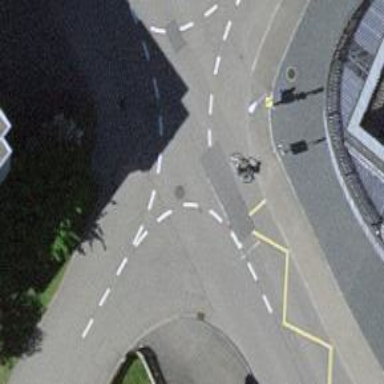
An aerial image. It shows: Public transport stop position.